Question: Count the number of objects in the diagram.
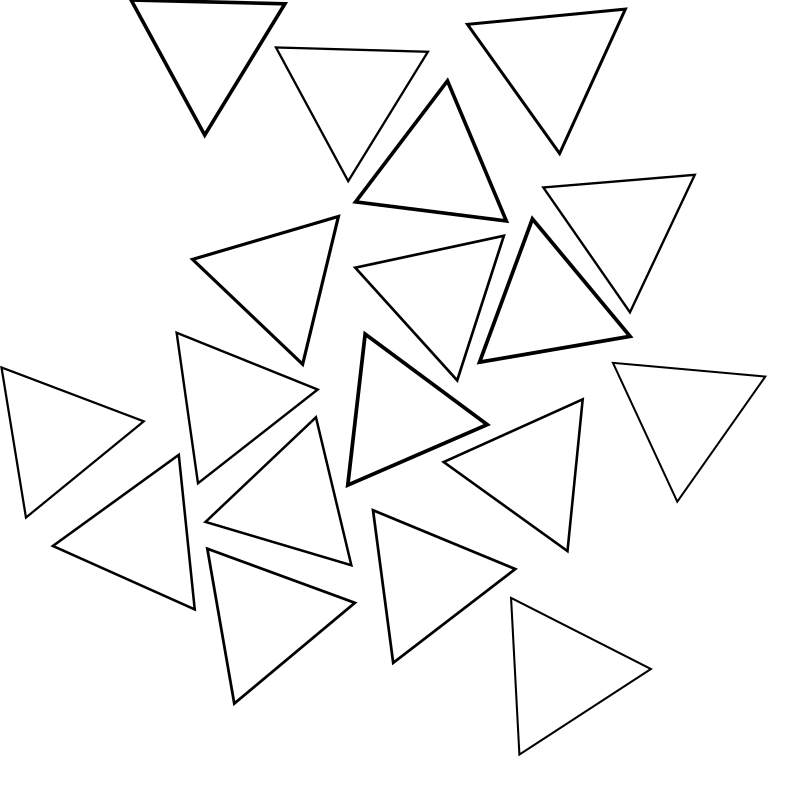
Answer: 18